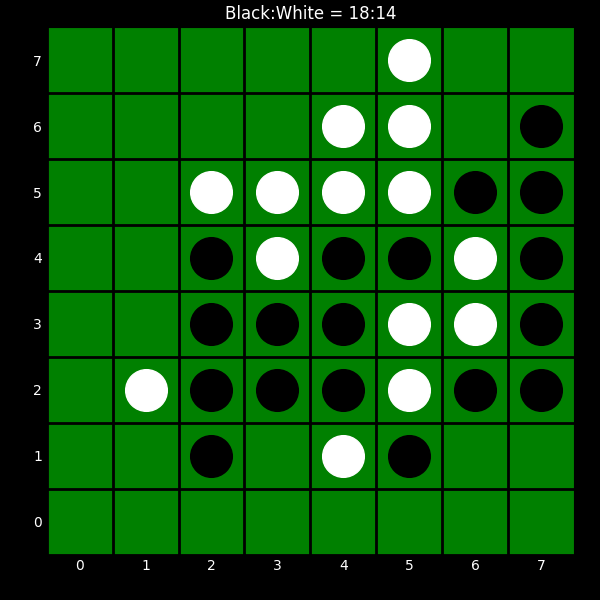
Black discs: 18
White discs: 14